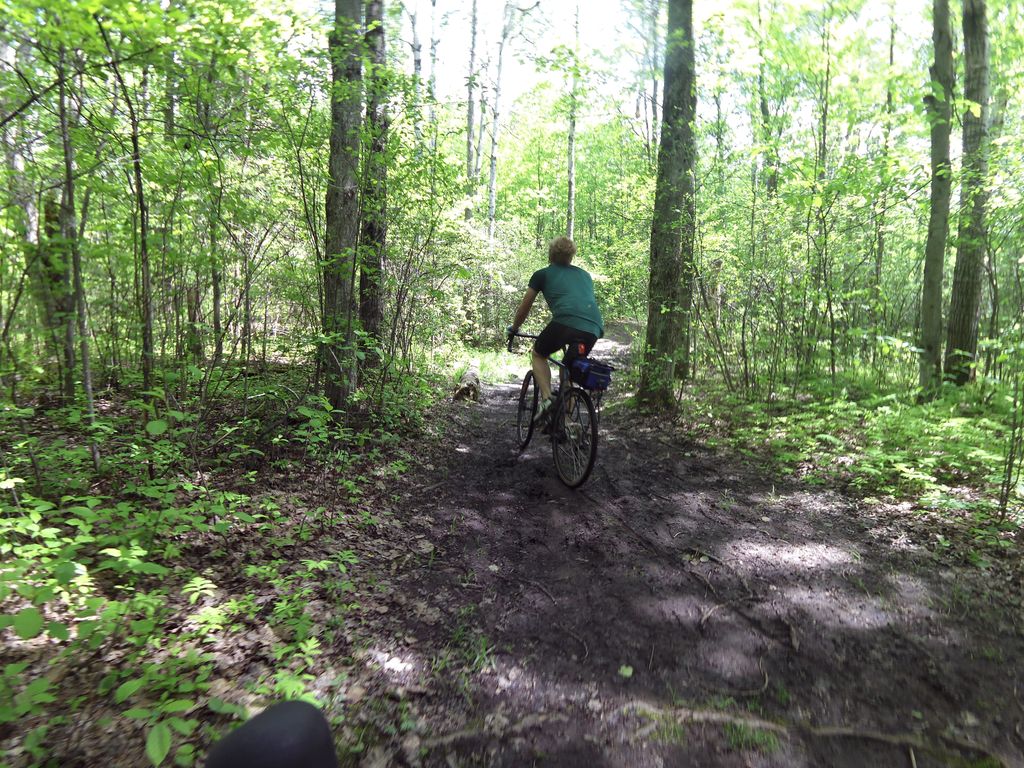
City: ottawa-gatineau